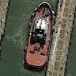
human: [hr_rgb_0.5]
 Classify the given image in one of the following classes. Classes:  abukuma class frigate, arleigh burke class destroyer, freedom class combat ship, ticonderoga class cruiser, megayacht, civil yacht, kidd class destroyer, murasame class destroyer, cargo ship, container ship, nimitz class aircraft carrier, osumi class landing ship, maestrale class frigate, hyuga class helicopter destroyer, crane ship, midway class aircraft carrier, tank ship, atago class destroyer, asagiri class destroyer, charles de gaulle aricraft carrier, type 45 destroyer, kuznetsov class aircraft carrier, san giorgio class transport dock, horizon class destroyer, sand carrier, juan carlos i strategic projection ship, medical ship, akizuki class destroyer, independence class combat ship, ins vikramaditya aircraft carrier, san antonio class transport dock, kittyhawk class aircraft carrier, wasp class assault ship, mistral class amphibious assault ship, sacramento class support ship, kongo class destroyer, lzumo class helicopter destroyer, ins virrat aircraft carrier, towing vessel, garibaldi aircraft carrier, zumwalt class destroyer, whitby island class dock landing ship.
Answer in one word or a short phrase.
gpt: Towing vessel